Question: I have a Model Object which named 'Student_Info' in the package 'com.hibernate'.
In the same package I have a Main class where I created an instance of 'Student_Info' :
'''
public class Main {
public static void main(String[] args) {
Student_Info student = new Student_Info();
student.setRollNo(1);
student.setName("Ichigo");
SessionFactory sessionFactory =
new AnnotationConfiguration().configure().buildSessionFactory();
Session session = sessionFactory.openSession();
session.beginTransaction();
session.save(student);
session.getTransaction().commit();
session.close();
sessionFactory.close();
}
}
'''
In the 'hibernate.cfg.xml' file i have this :
'''
<?xml version='1.0' encoding='utf-8'?>
<!DOCTYPE hibernate-configuration PUBLIC
"-//Hibernate/Hibernate Configuration DTD 3.0//EN"
"http://hibernate.sourceforge.net/hibernate-configuration-3.0.dtd">
<hibernate-configuration>
<session-factory>
<!-- Database connection settings -->
<property name="connection.driver_class">com.mysql.jdbc.Driver</property>
<property name="connection.url">jdbc:mysql://localhost:3306/hibernatedb</property>
<property name="connection.username">root</property>
<property name="connection.password">toor</property>
<!-- JDBC connection pool (use the built-in) -->
<property name="connection.pool_size">1</property>
<!-- SQL dialect -->
<property name="dialect">org.hibernate.dialect.MySQLDialect</property>
<!-- Enable Hibernate's automatic session context management -->
<property name="current_session_context_class">thread</property>
<!-- Disable the second-level cache -->
<property name="cache.provider_class">org.hibernate.cache.internal.NoCacheProvider</property>
<!-- Echo all executed SQL to stdout -->
<property name="show_sql">true</property>
<!-- Drop and re-create the database schema on startup -->
<property name="hbm2ddl.auto">create</property>
<mapping resource="com.hibernate.Student_Info" />
</session-factory>
</hibernate-configuration>
'''
But when I run the Main class I get this error :
'''
Exception in thread "main" org.hibernate.MappingNotFoundException: resource: com.hibernate.Student_Info not found
at org.hibernate.cfg.Configuration.addResource(Configuration.java:767)
at org.hibernate.cfg.AnnotationConfiguration.addResource(AnnotationConfiguration.java:123)
at org.hibernate.cfg.AnnotationConfiguration.addResource(AnnotationConfiguration.java:46)
at org.hibernate.cfg.Configuration.parseMappingElement(Configuration.java:2255)
at org.hibernate.cfg.Configuration.parseSessionFactory(Configuration.java:2227)
at org.hibernate.cfg.Configuration.doConfigure(Configuration.java:2207)
at org.hibernate.cfg.AnnotationConfiguration.doConfigure(AnnotationConfiguration.java:213)
at org.hibernate.cfg.AnnotationConfiguration.doConfigure(AnnotationConfiguration.java:46)
at org.hibernate.cfg.Configuration.doConfigure(Configuration.java:2160)
at org.hibernate.cfg.AnnotationConfiguration.doConfigure(AnnotationConfiguration.java:201)
at org.hibernate.cfg.AnnotationConfiguration.doConfigure(AnnotationConfiguration.java:46)
at org.hibernate.cfg.Configuration.configure(Configuration.java:2075)
at org.hibernate.cfg.AnnotationConfiguration.configure(AnnotationConfiguration.java:183)
at org.hibernate.cfg.AnnotationConfiguration.configure(AnnotationConfiguration.java:46)
at org.hibernate.cfg.Configuration.configure(Configuration.java:2054)
at org.hibernate.cfg.AnnotationConfiguration.configure(AnnotationConfiguration.java:177)
at com.hibernate.Main.main(Main.java:16)
'''
So what's wrong with what I wrote, I think all is set correctly.
# Edit :
This is my project folder structure :

# Edit 2:
This is the 'Student_Info' class :
'''
@Entity
@Table(name="STUDENT_INFORMATION")
public class Student_Info {
@Id
private int rollNo;
private String name;
public int getRollNo() {
return rollNo;
}
public void setRollNo(int rollNo) {
this.rollNo = rollNo;
}
public String getName() {
return name;
}
public void setName(String name) {
this.name = name;
}
}
'''
# Edit 3 :
I created a file named 'Student_Info.hbm.xml' in the package 'com.hibernate' :
'''
<?xml version="1.0"?>
<!DOCTYPE hibernate-mapping PUBLIC "-//Hibernate/Hibernate Mapping DTD 3.0//EN"
"http://www.hibernate.org/dtd/hibernate-mapping-3.0.dtd">
<hibernate-mapping>
<class name="com.hibernate.Student_Info" table="STUDENT_INFORMATION" catalog="hibernatedb">
<id name="rollNo" type="int">
<column name="rollNo" />
<generator class="assigned" />
</id>
<property name="name" type="string">
<column name="name" />
</property>
</class>
</hibernate-mapping>
'''
And in the 'hibernate.cfg.xml' I changed this line :
'''
<mapping resource="com.hibernate.Student_Info" />
'''
With :
'''
<mapping resource="com.hibernate.Student_Info.hbm.xml" />
'''
But when I run the Main class I get this error :
'''
Exception in thread "main" org.hibernate.MappingNotFoundException: resource: com.hibernate.Student_Info.hbm.xml not found
at org.hibernate.cfg.Configuration.addResource(Configuration.java:767)
at org.hibernate.cfg.AnnotationConfiguration.addResource(AnnotationConfiguration.java:123)
at org.hibernate.cfg.AnnotationConfiguration.addResource(AnnotationConfiguration.java:46)
at org.hibernate.cfg.Configuration.parseMappingElement(Configuration.java:2255)
at org.hibernate.cfg.Configuration.parseSessionFactory(Configuration.java:2227)
at org.hibernate.cfg.Configuration.doConfigure(Configuration.java:2207)
at org.hibernate.cfg.AnnotationConfiguration.doConfigure(AnnotationConfiguration.java:213)
at org.hibernate.cfg.AnnotationConfiguration.doConfigure(AnnotationConfiguration.java:46)
at org.hibernate.cfg.Configuration.doConfigure(Configuration.java:2160)
at org.hibernate.cfg.AnnotationConfiguration.doConfigure(AnnotationConfiguration.java:201)
at org.hibernate.cfg.AnnotationConfiguration.doConfigure(AnnotationConfiguration.java:46)
at org.hibernate.cfg.Configuration.configure(Configuration.java:2075)
at org.hibernate.cfg.AnnotationConfiguration.configure(AnnotationConfiguration.java:183)
at org.hibernate.cfg.AnnotationConfiguration.configure(AnnotationConfiguration.java:46)
at org.hibernate.cfg.Configuration.configure(Configuration.java:2054)
at org.hibernate.cfg.AnnotationConfiguration.configure(AnnotationConfiguration.java:177)
at com.hibernate.Main.main(Main.java:16)
'''
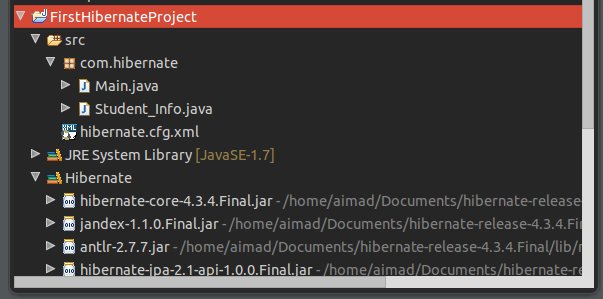
Answer: After adding the file 'Student_Info.hbm.xml' I had to move it into the folder 'src', and it worked, but I had to change this line :
'''
<mapping resource="com.hibernate.Student_Info.hbm.xml" />
'''
to :
'''
<mapping resource="Student_Info.hbm.xml" />
'''